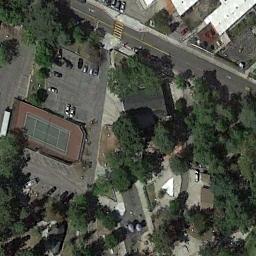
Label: tennis_court